Question: This is exactly what I am trying to re-create

I've tried a 4x4 grid layout with QLabels underneath a QProgressBar but it looks awful and I am wondering if there are any possible ways I could approach creating this?
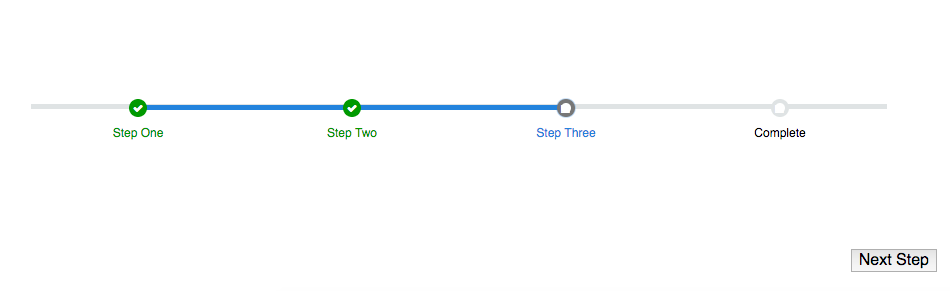
Answer: That widget must be created using a custom painting as shown below:
'''
import os
from PySide2 import QtCore, QtGui, QtWidgets
CURRENT_DIR = os.path.dirname(os.path.realpath(__file__))
class CustomProgressBar(QtWidgets.QWidget):
stepsChanged = QtCore.Signal(list)
valueChanged = QtCore.Signal(int)
def __init__(self, parent=None):
super().__init__(parent)
self._labels = []
self._value = 0
self._animation = QtCore.QVariantAnimation(
startValue=0.0, endValue=1.0, duration=500
)
self._animation.valueChanged.connect(self.update)
def get_labels(self):
return self._labels
def set_labels(self, labels):
self._labels = labels[:]
self.stepsChanged.emit(self._labels)
labels = QtCore.Property(
list, fget=get_labels, fset=set_labels, notify=stepsChanged
)
def get_value(self):
return self._value
def set_value(self, value):
if 0 <= value < len(self.labels) + 1:
self._value = value
self.valueChanged.emit(value)
self.update()
if self.value < len(self.labels):
self._animation.start()
value = QtCore.Property(int, fget=get_value, fset=set_value, notify=valueChanged)
def sizeHint(self):
return QtCore.QSize(320, 120)
def paintEvent(self, event):
grey = QtGui.QColor("#777")
grey2 = QtGui.QColor("#dfe3e4")
blue = QtGui.QColor("#2183dd")
green = QtGui.QColor("#009900")
white = QtGui.QColor("#fff")
painter = QtGui.QPainter(self)
painter.setRenderHints(QtGui.QPainter.Antialiasing)
height = 5
offset = 10
painter.fillRect(self.rect(), white)
busy_rect = QtCore.QRect(0, 0, self.width(), height)
busy_rect.adjust(offset, 0, -offset, 0)
busy_rect.moveCenter(self.rect().center())
painter.fillRect(busy_rect, grey2)
number_of_steps = len(self.labels)
if number_of_steps == 0:
return
step_width = busy_rect.width() / number_of_steps
x = offset + step_width / 2
y = busy_rect.center().y()
radius = 10
font_text = painter.font()
font_icon = QtGui.QFont("Font Awesome 5 Free")
font_icon.setPixelSize(radius)
r = QtCore.QRect(0, 0, 1.5 * radius, 1.5 * radius)
fm = QtGui.QFontMetrics(font_text)
for i, text in enumerate(self.labels, 1):
r.moveCenter(QtCore.QPoint(x, y))
if i <= self.value:
w = (
step_width
if i < self.value
else self._animation.currentValue() * step_width
)
r_busy = QtCore.QRect(0, 0, w, height)
r_busy.moveCenter(busy_rect.center())
if i < number_of_steps:
r_busy.moveLeft(x)
painter.fillRect(r_busy, blue)
pen = QtGui.QPen(green)
pen.setWidth(3)
painter.setPen(pen)
painter.setBrush(green)
painter.drawEllipse(r)
painter.setFont(font_icon)
painter.setPen(white)
painter.drawText(r, QtCore.Qt.AlignCenter, chr(0xF00C))
painter.setPen(green)
else:
is_active = (self.value + 1) == i
pen = QtGui.QPen(grey if is_active else grey2)
pen.setWidth(3)
painter.setPen(pen)
painter.setBrush(white)
painter.drawEllipse(r)
painter.setPen(blue if is_active else QtGui.QColor("black"))
rect = fm.boundingRect(text)
rect.moveCenter(QtCore.QPoint(x, y + 2 * radius))
painter.setFont(font_text)
painter.drawText(rect, QtCore.Qt.AlignCenter, text)
x += step_width
def main():
import sys
app = QtWidgets.QApplication(sys.argv)
_id = QtGui.QFontDatabase.addApplicationFont(
os.path.join(CURRENT_DIR, "fa-solid-900.ttf")
)
print(QtGui.QFontDatabase.applicationFontFamilies(_id))
progressbar = CustomProgressBar()
progressbar.labels = ["Step One", "Step Two", "Step Three", "Complete"]
button = QtWidgets.QPushButton("Next Step")
def on_clicked():
progressbar.value = (progressbar.value + 1) % (len(progressbar.labels) + 1)
button.clicked.connect(on_clicked)
w = QtWidgets.QWidget()
lay = QtWidgets.QVBoxLayout(w)
lay.addWidget(progressbar)
lay.addWidget(button, alignment=QtCore.Qt.AlignRight)
w.show()
sys.exit(app.exec_())
if __name__ == "__main__":
main()
'''
<URL>
To paint the check icon I have used the awesome font so it must be downloaded from <URL> and placed next to the script.
'''
import os
from PySide import QtCore, QtGui
CURRENT_DIR = os.path.dirname(os.path.realpath(__file__))
class CustomVariantAnimation(QtCore.QVariantAnimation):
def updateCurrentValue(self, value):
pass
class CustomProgressBar(QtGui.QWidget):
stepsChanged = QtCore.Signal(list)
valueChanged = QtCore.Signal(int)
def __init__(self, parent=None):
super().__init__(parent)
self._labels = []
self._value = 0
self._percentage_width = 0
self._animation = CustomVariantAnimation(startValue=0.0, endValue=1.0)
self._animation.setDuration(500)
self._animation.valueChanged.connect(self.update)
def get_labels(self):
return self._labels
def set_labels(self, labels):
self._labels = labels[:]
self.stepsChanged.emit(self._labels)
labels = QtCore.Property(
list, fget=get_labels, fset=set_labels, notify=stepsChanged
)
def get_value(self):
return self._value
def set_value(self, value):
if 0 <= value < len(self.labels) + 1:
self._value = value
self.valueChanged.emit(value)
self.update()
if self.value < len(self.labels):
self._animation.start()
value = QtCore.Property(int, fget=get_value, fset=set_value, notify=valueChanged)
def sizeHint(self):
return QtCore.QSize(320, 120)
def paintEvent(self, event):
grey = QtGui.QColor("#777")
grey2 = QtGui.QColor("#dfe3e4")
blue = QtGui.QColor("#2183dd")
green = QtGui.QColor("#009900")
white = QtGui.QColor("#fff")
painter = QtGui.QPainter(self)
painter.setRenderHints(QtGui.QPainter.Antialiasing)
height = 5
offset = 10
painter.fillRect(self.rect(), white)
busy_rect = QtCore.QRect(0, 0, self.width(), height)
busy_rect.adjust(offset, 0, -offset, 0)
busy_rect.moveCenter(self.rect().center())
painter.fillRect(busy_rect, grey2)
number_of_steps = len(self.labels)
if number_of_steps == 0:
return
step_width = busy_rect.width() / number_of_steps
x = offset + step_width / 2
y = busy_rect.center().y()
radius = 10
font_text = painter.font()
font_icon = QtGui.QFont("Font Awesome 5 Free")
font_icon.setPixelSize(radius)
r = QtCore.QRect(0, 0, 1.5 * radius, 1.5 * radius)
fm = QtGui.QFontMetrics(font_text)
for i, text in enumerate(self.labels, 1):
r.moveCenter(QtCore.QPoint(x, y))
if i <= self.value:
w = (
step_width
if i < self.value
else self._animation.currentValue() * step_width
)
r_busy = QtCore.QRect(0, 0, w, height)
r_busy.moveCenter(busy_rect.center())
if i < number_of_steps:
r_busy.moveLeft(x)
painter.fillRect(r_busy, blue)
pen = QtGui.QPen(green)
pen.setWidth(3)
painter.setPen(pen)
painter.setBrush(green)
painter.drawEllipse(r)
painter.setFont(font_icon)
painter.setPen(white)
painter.drawText(r, QtCore.Qt.AlignCenter, chr(0xF00C))
painter.setPen(green)
else:
is_active = (self.value + 1) == i
pen = QtGui.QPen(grey if is_active else grey2)
pen.setWidth(3)
painter.setPen(pen)
painter.setBrush(white)
painter.drawEllipse(r)
painter.setPen(blue if is_active else QtGui.QColor("black"))
rect = fm.boundingRect(text)
rect.moveCenter(QtCore.QPoint(x, y + 2 * radius))
painter.setFont(font_text)
painter.drawText(rect, QtCore.Qt.AlignCenter, text)
x += step_width
def main():
import sys
app = QtGui.QApplication(sys.argv)
_id = QtGui.QFontDatabase.addApplicationFont(
os.path.join(CURRENT_DIR, "fa-solid-900.ttf")
)
print(QtGui.QFontDatabase.applicationFontFamilies(_id))
progressbar = CustomProgressBar()
progressbar.labels = ["Step One", "Step Two", "Step Three", "Complete"]
button = QtGui.QPushButton("Next Step")
def on_clicked():
progressbar.value = (progressbar.value + 1) % (len(progressbar.labels) + 1)
button.clicked.connect(on_clicked)
w = QtGui.QWidget()
lay = QtGui.QVBoxLayout(w)
lay.addWidget(progressbar)
lay.addWidget(button, alignment=QtCore.Qt.AlignRight)
w.show()
sys.exit(app.exec_())
if __name__ == "__main__":
main()
'''